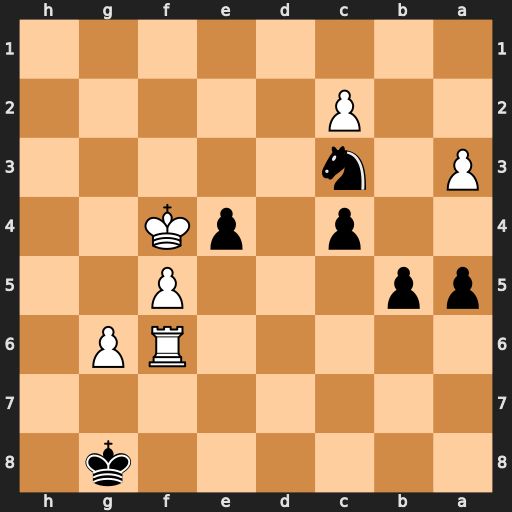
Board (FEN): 6k1/8/5RP1/pp3P2/2p1pK2/P1n5/2P5/8
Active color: b
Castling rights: -
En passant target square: -
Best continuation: Nd5+ Kxe4 Nxf6+ Kd4 Nd7